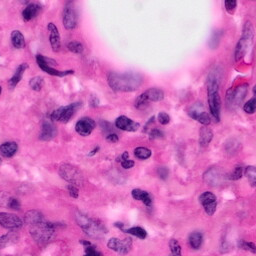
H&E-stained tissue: Pancreatic